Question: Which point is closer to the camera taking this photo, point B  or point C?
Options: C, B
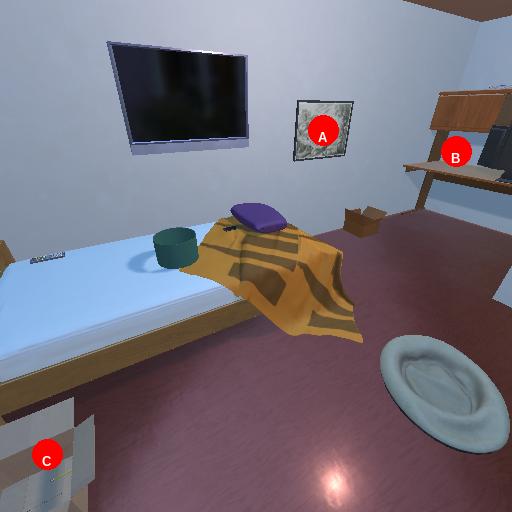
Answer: C